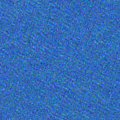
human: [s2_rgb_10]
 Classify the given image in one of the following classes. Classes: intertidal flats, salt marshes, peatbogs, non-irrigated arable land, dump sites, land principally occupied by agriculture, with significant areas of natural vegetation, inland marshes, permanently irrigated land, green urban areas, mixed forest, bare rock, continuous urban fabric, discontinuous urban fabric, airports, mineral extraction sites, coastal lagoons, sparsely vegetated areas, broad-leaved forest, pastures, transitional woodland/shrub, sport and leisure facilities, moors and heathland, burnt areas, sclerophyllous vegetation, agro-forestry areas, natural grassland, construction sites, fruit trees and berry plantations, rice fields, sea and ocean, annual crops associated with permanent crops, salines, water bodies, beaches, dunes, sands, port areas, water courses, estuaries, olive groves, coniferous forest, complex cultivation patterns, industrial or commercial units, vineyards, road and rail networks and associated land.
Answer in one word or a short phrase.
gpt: sea and ocean